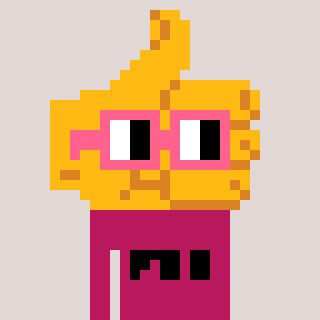
a pixel art character with square pink glasses, a thumbsup-shaped head and a darkpink-colored body on a warm background